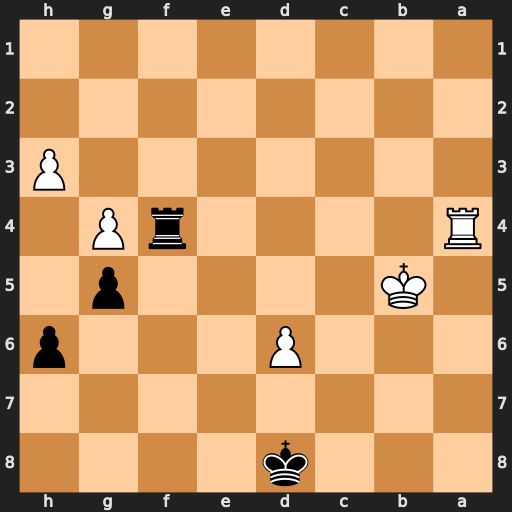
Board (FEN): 3k4/8/3P3p/1K4p1/R4rP1/7P/8/8
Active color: b
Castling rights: -
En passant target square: -
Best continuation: Rxa4 Kxa4 Kd7 Kb4 Kxd6